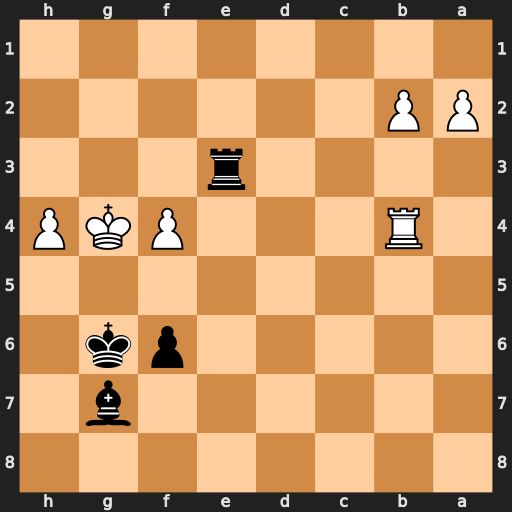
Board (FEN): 8/6b1/5pk1/8/1R3PKP/4r3/PP6/8
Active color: b
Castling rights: -
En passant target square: -
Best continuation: f5#